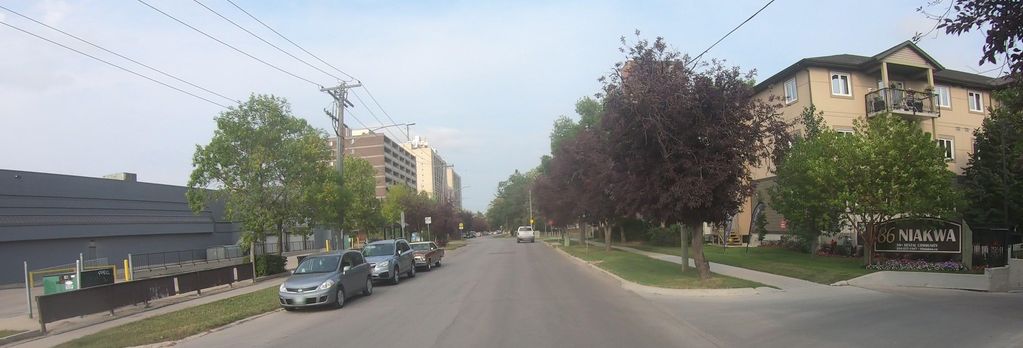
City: winnipeg